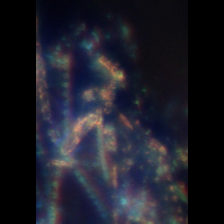
Taxon: Chaetoceros
Group: Diatoms